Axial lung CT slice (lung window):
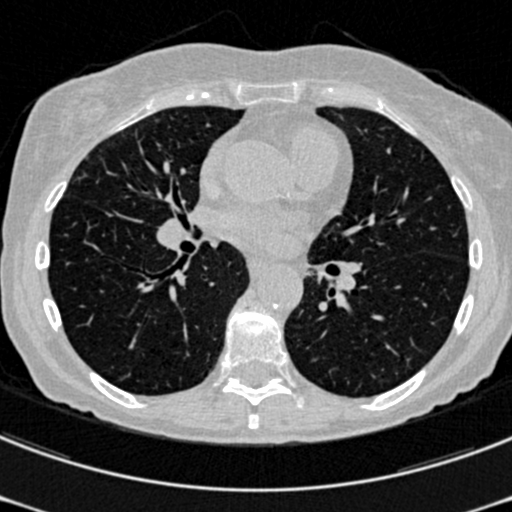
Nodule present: no